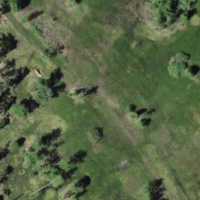
EUNIS habitat code: 16
Species observed at this site:
Milvus milvus